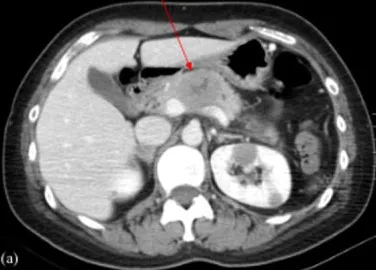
Contrast-enhanced abdominal CT scan axial.
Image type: radiology (ct)